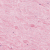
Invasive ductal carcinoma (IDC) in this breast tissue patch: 1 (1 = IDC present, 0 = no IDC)